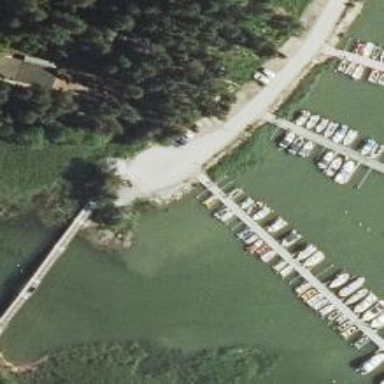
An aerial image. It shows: Pier with mooring facilities.